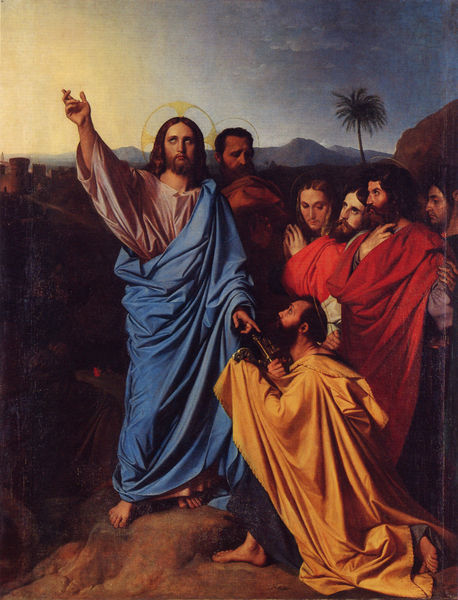
Titel: Jésus remettant à saint Pierre les clés du Paradis, Jesus übergibt dem heiligen Petrus die Schlüssel des Paradieses
Künstler: Jean Auguste Dominique Ingres
Standort: Montauban
Institution: Musée Ingres
Schlagwörter: baum, berg, blau, dunkel, felsen, gott, hand, himmel, laub, mann, schatten, umhang, wolken, bäume, gelb, grün, landschaft, ocker, stadt, abend, braun, finger, frankreich, geste, grau, hell, hintergrund, köpfe, licht, männer, orange, schwarz, stirn, weiss, zeichen, ölbild, blick, rot, weg, bart, arm, bibel, blicke, falten, johannes, stein, gesten, hände, öl, erde, hügel, natur, sonne, boden, gewand, mantel, gewänder, klassizismus, wald, italien, berge, gebirge, wüste, mauer, violett, weis, füsse, palme, faltenwurf, zeigen, nazarener, fussboden, barfuss, umgang, helligkeit, buch, burg, religion, festung, knien, beten, gebet, gestus, heiligenschein, nimbus, christus, jesus, erhoben, knieen, segen, segnen, segnung, historismus, predigt, verbeugen, stadtmauer, fingerzeig, schlüssel, hoffnung, jünger, heilig, anbetung, christen, jerusalem, bitte, petrus, barfus, primärfarben, bitten, rafael, aureole, kniefall, ingres, zuhören, nach oben, farbkontrast, weisen, kreuznimbus, primärfarbe, segensgestus, zeigegestus, apostel, heiliger geist, heiliegenschein, ölberg, erhebung, paulus, schlüsselübergabe, raphael, farbtrias, zuhörerschaft, betrus, santi, weg weisen, apoistel